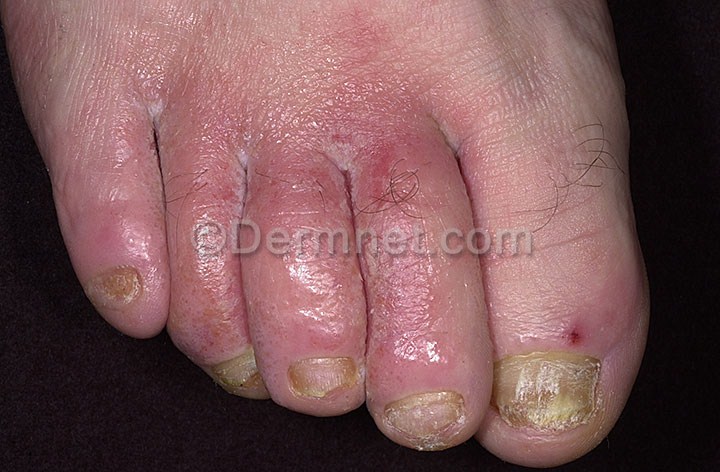
Disease: Eczema Photos